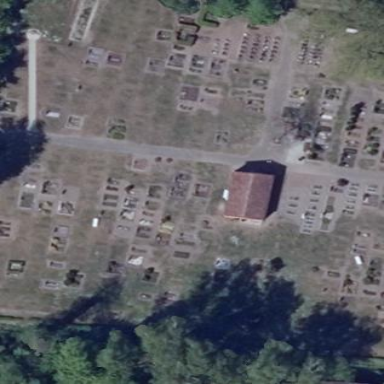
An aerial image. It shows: Cemetery.